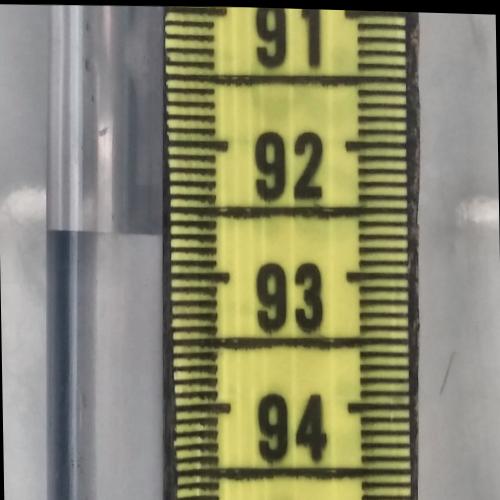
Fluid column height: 92.7 cm